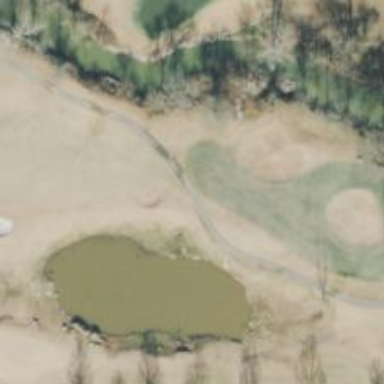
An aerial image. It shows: Pathway for golfing.